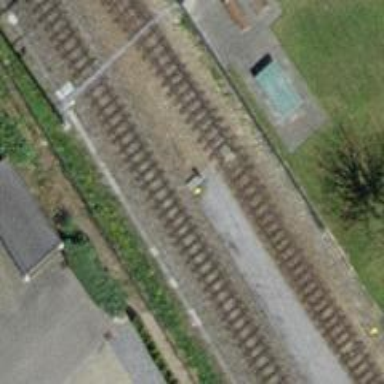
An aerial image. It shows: Railway switch.